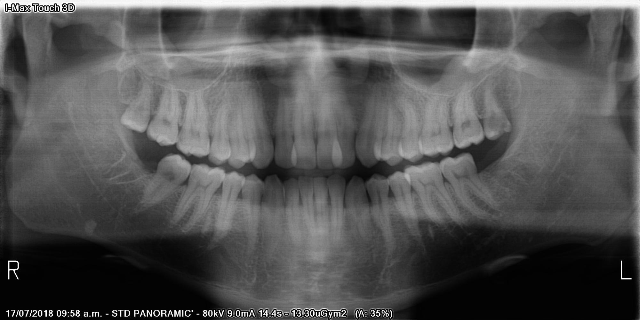
adult